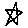
Label: star